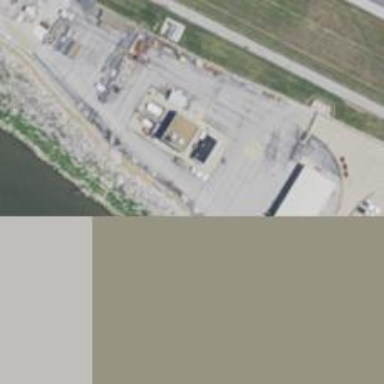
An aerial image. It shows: Image showing helipad at airport.